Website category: movie
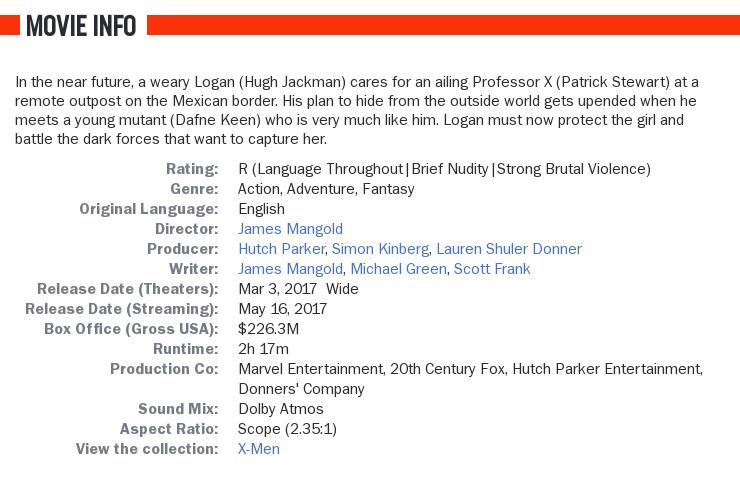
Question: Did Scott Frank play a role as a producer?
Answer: no

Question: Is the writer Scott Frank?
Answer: yes

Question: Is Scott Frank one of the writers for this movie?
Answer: yes

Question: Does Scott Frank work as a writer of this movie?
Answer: yes

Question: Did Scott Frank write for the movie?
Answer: yes

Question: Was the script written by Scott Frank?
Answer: yes

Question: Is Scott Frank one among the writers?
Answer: yes

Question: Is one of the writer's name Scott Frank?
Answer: yes

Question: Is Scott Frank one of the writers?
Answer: yes

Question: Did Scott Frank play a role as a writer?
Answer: yes

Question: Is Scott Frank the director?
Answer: no

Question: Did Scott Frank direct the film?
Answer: no

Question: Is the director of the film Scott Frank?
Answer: no

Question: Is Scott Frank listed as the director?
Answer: no

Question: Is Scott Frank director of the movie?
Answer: no

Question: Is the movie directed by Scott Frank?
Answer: no

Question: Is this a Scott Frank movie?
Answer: no

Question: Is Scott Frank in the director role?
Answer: no

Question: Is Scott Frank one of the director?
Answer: no

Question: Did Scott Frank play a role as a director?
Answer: no